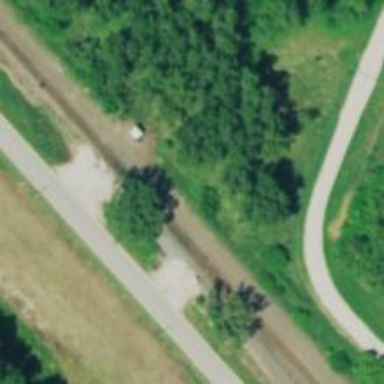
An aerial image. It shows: Railway spur junction.